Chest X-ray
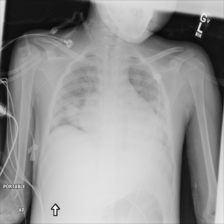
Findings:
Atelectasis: negative
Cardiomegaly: positive
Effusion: negative
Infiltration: positive
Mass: negative
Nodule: negative
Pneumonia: negative
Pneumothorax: negative
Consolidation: positive
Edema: negative
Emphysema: negative
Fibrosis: negative
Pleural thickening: negative
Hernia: negative